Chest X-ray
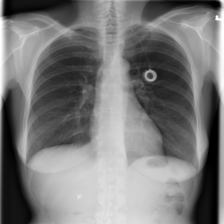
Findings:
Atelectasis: negative
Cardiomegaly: negative
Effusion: negative
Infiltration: negative
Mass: negative
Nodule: negative
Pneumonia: negative
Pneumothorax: negative
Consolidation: negative
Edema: negative
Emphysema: negative
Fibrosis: negative
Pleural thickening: negative
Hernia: negative